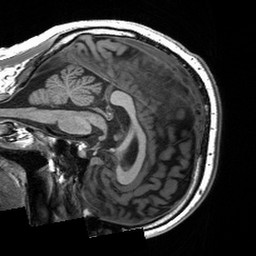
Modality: T1w
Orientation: sagittal
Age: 35
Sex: male
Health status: healthy
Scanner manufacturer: siemens
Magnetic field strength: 3 T
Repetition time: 2 s
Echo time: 0.00203 s